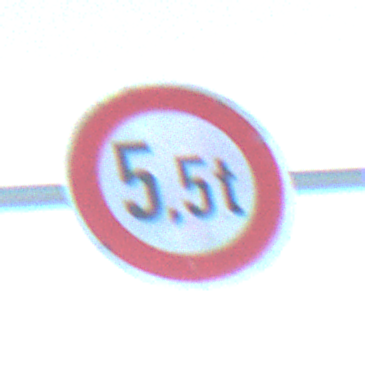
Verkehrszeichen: TatsaechlicheMasse
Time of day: SunriseSunset
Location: Outdoor (Nature)
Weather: Clear
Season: Winter
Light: Natural